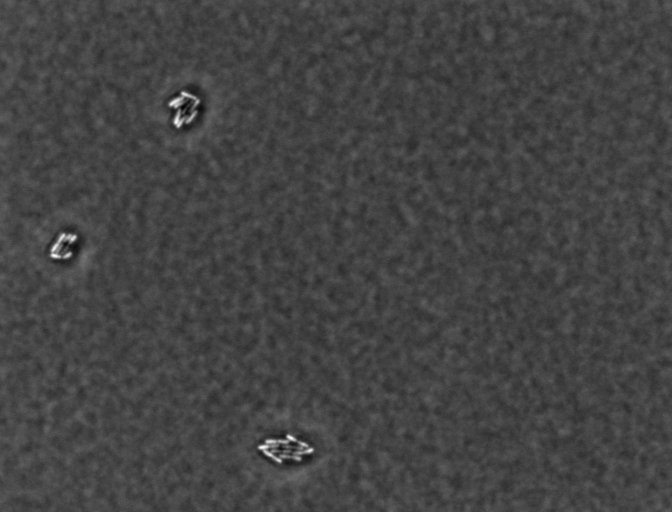
Salmonella enterica Enteritidis